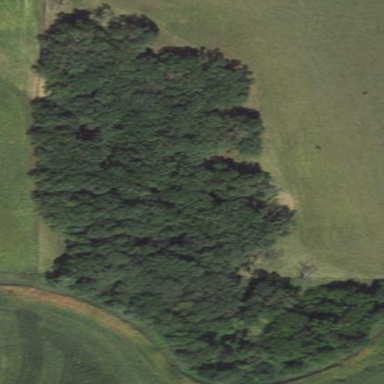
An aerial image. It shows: Serene woodland landscape.